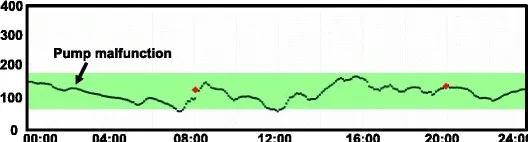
In the setting of pump dysfunction (b), overnight glucagon delivery ceased, precipitating hypoglycemia.
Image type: pathology (immunostaining)